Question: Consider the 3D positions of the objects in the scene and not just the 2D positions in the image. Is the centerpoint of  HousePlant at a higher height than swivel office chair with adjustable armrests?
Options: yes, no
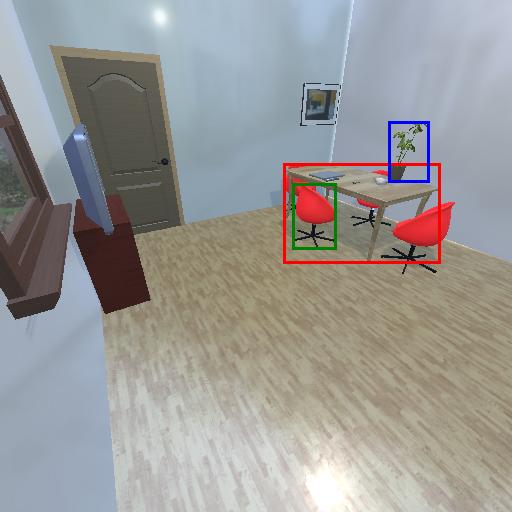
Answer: yes